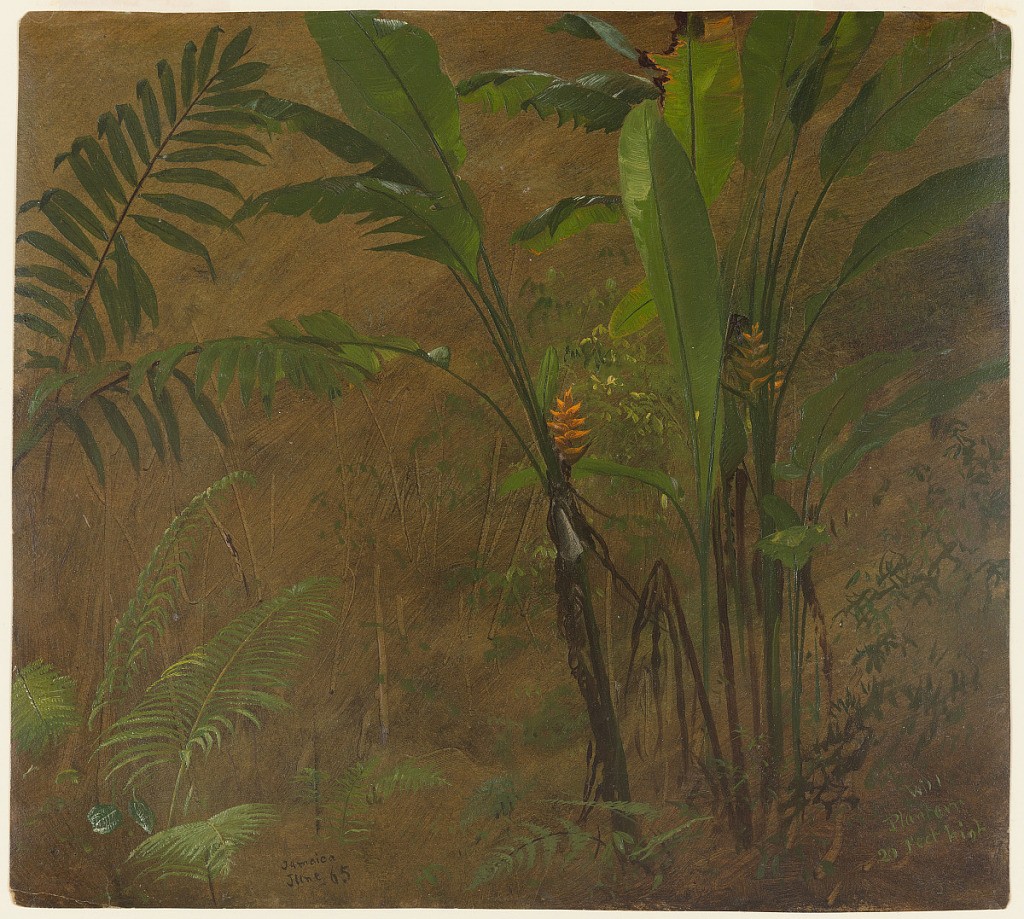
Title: Wild Plantain, 20 Feet High, Jamaica
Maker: Frederic Edwin Church, American, 1826–1900
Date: June 1865
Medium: Oil over graphite on tan paperboard
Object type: Drawing
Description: Botanical sketch showing multiple closely grouped plantain plants in the Jamaican forest. Prominently positioned at center right, the plants' thin, straight stalks culminate in large, elongated green leaves that gently bend towards the ground. Other nearby plants are clearly rendered, notably a large fern in the lower left corner. Behind, the artist gives the impression of plant stalks and stems by scraping away the brown-green ground, which is visible throughout the composition.